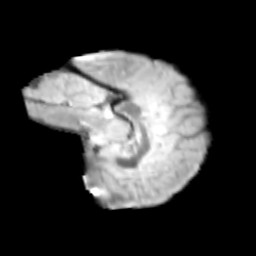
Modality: T2w
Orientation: sagittal
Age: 10
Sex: male
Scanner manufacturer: siemens
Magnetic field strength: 3 T
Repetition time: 3.8 s
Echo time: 0.07 s